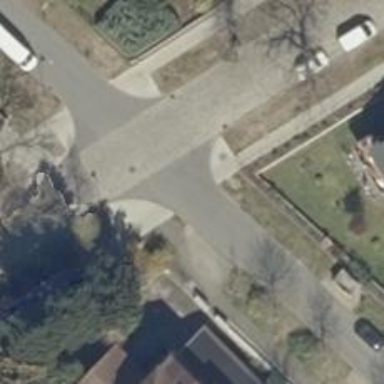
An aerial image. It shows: Unmarked road crossing.